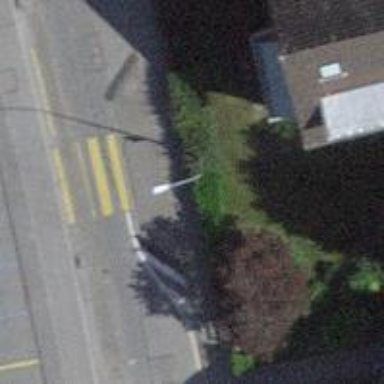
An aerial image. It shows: Kerb serving as barrier.